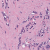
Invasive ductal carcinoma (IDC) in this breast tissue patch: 1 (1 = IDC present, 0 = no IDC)